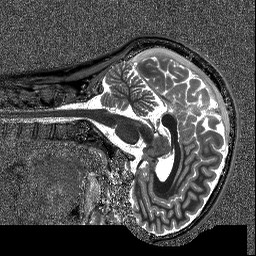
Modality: T1map
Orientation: sagittal
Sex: male